【题型】解答题　【知识点】平面几何　【难度】easy
如图, 已知 \(\triangle ABC\) 中, 点 \(D\)、\(E\) 分别在边 \(AB\)、\(AC\) 上, \(DE \parallel BC\), \(AD = 2DB\).

(1) 如果 \(BC = 4\), 求 \(DE\) 的长;

(2) 设 \(\overrightarrow{AB} = \vec{a}\), \(\overrightarrow{DE} = \vec{b}\), 用 \(\vec{a}\)、\(\vec{b}\) 表示 \(\overrightarrow{AC}\).

\vspace{1em}
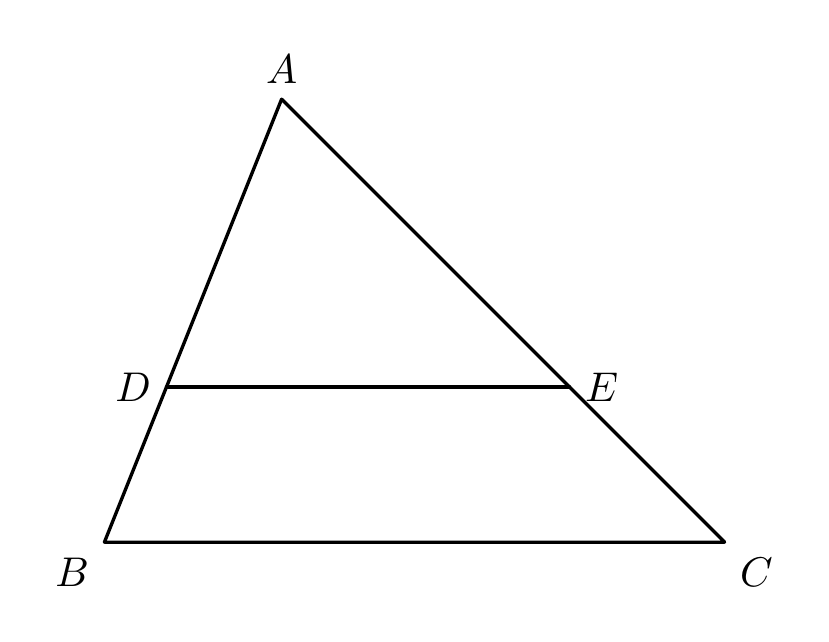
【解答】
【答案】(1) \(DE = \frac{8}{3}\)

(2) \(\overrightarrow{AC} = \vec{a} + \frac{3}{2}\vec{b}\)

\vspace{1em}

【分析】(1) 先证明 \(\triangle ADE \sim \triangle ABC\) 得到 \(\frac{AD}{AB} = \frac{DE}{BC}\), 再根据已知条件推出 \(\frac{AD}{AB} = \frac{2}{3}\), 得到 \(\frac{DE}{BC} = \frac{2}{3}\), 由此即可得到答案;

(2) 先求出 \(\overrightarrow{BC} = \frac{3}{2}\vec{b}\), 再由 \(\overrightarrow{AC} = \overrightarrow{AB} + \overrightarrow{BC}\) 进行求解即可.

\vspace{1em}

【详解】(1) 解: \(\because DE \parallel BC\),

\(\therefore \triangle ADE \sim \triangle ABC\),

\(\therefore \frac{AD}{AB} = \frac{DE}{BC}\),

\(\because AD = 2DB\),

\(\therefore \frac{AD}{AB} = \frac{2}{3}\), \(\frac{DE}{BC} = \frac{2}{3}\),

\(\because BC = 4\),

\(\therefore DE = \frac{8}{3}\);

(2) 解: \(\because \overrightarrow{DE} = \vec{b}\), \(\frac{DE}{BC} = \frac{2}{3}\),

\(\therefore \overrightarrow{BC} = \frac{3}{2}\vec{b}\),

\(\because \overrightarrow{AB} = \vec{a}\),

\(\therefore \overrightarrow{AC} = \overrightarrow{AB} + \overrightarrow{BC} = \vec{a} + \frac{3}{2}\vec{b}\).

\vspace{1em}

【点睛】本题主要考查了相似三角形的性质与判定, 向量的线性运算, 证明 \(\triangle ADE \sim \triangle ABC\) 推出 \(\frac{DE}{BC} = \frac{2}{3}\) 是解题的关键.